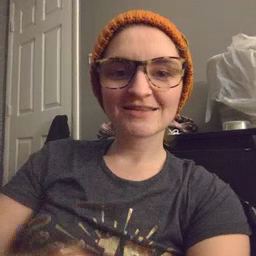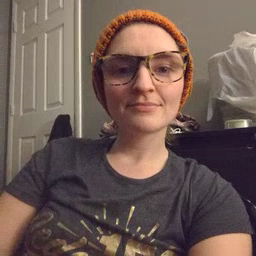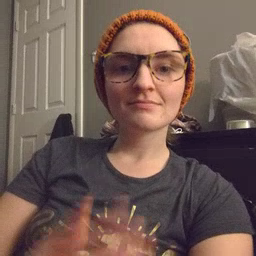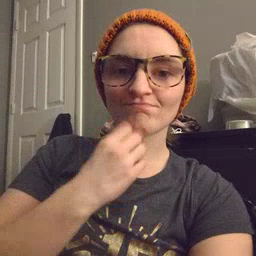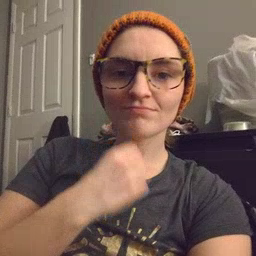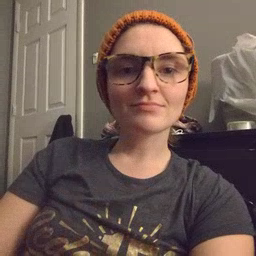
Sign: underwear